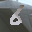
Label: 6